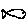
Label: fish